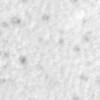
Label: no_change